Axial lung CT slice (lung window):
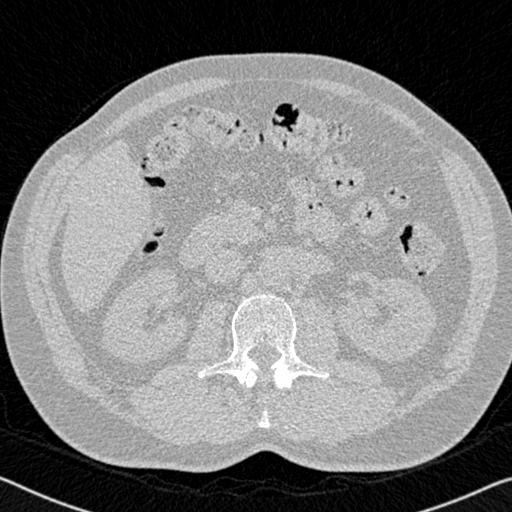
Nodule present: no